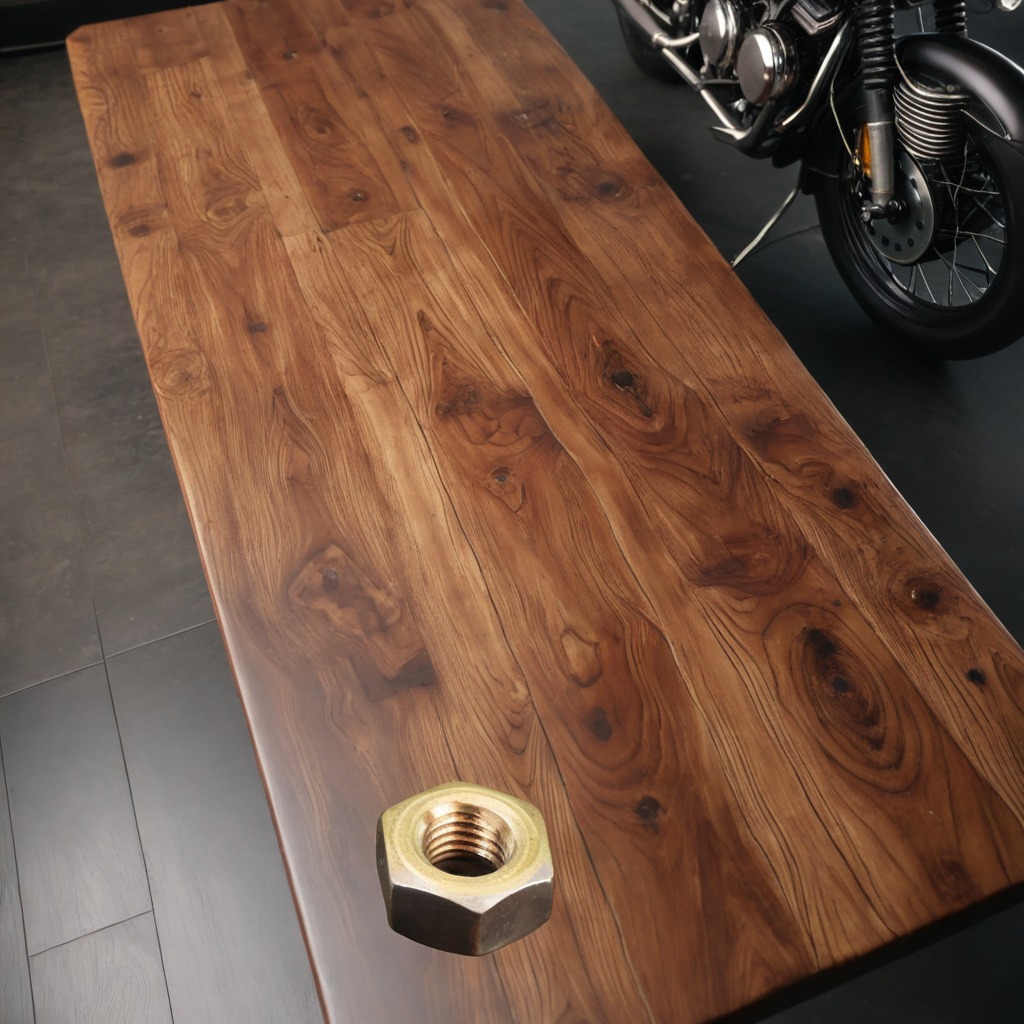
A metal nut is lying on the wooden table.